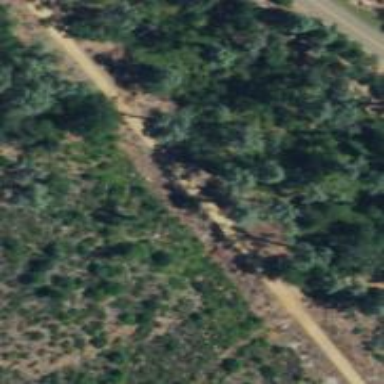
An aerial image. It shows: Track road.